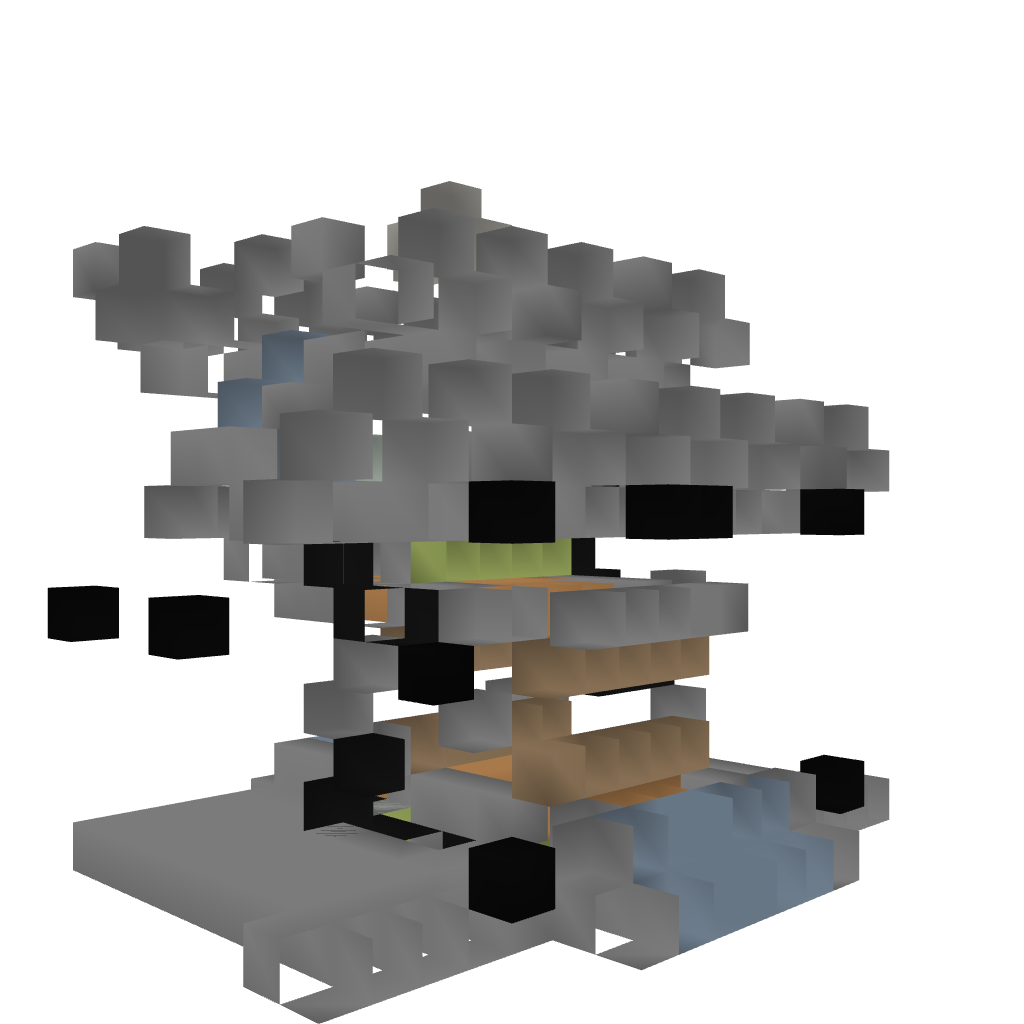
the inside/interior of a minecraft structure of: Castle Gate